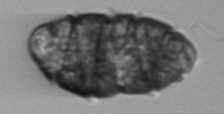
Label: Margalefidinium